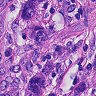
Metastatic tissue present: yes